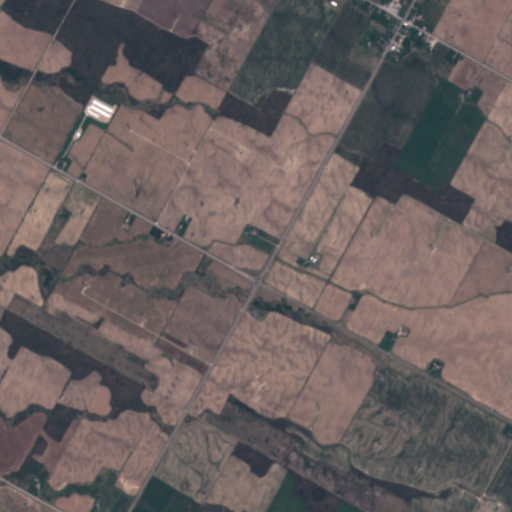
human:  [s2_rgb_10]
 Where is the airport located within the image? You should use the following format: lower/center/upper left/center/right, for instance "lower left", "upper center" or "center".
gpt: There is no airport in the image.